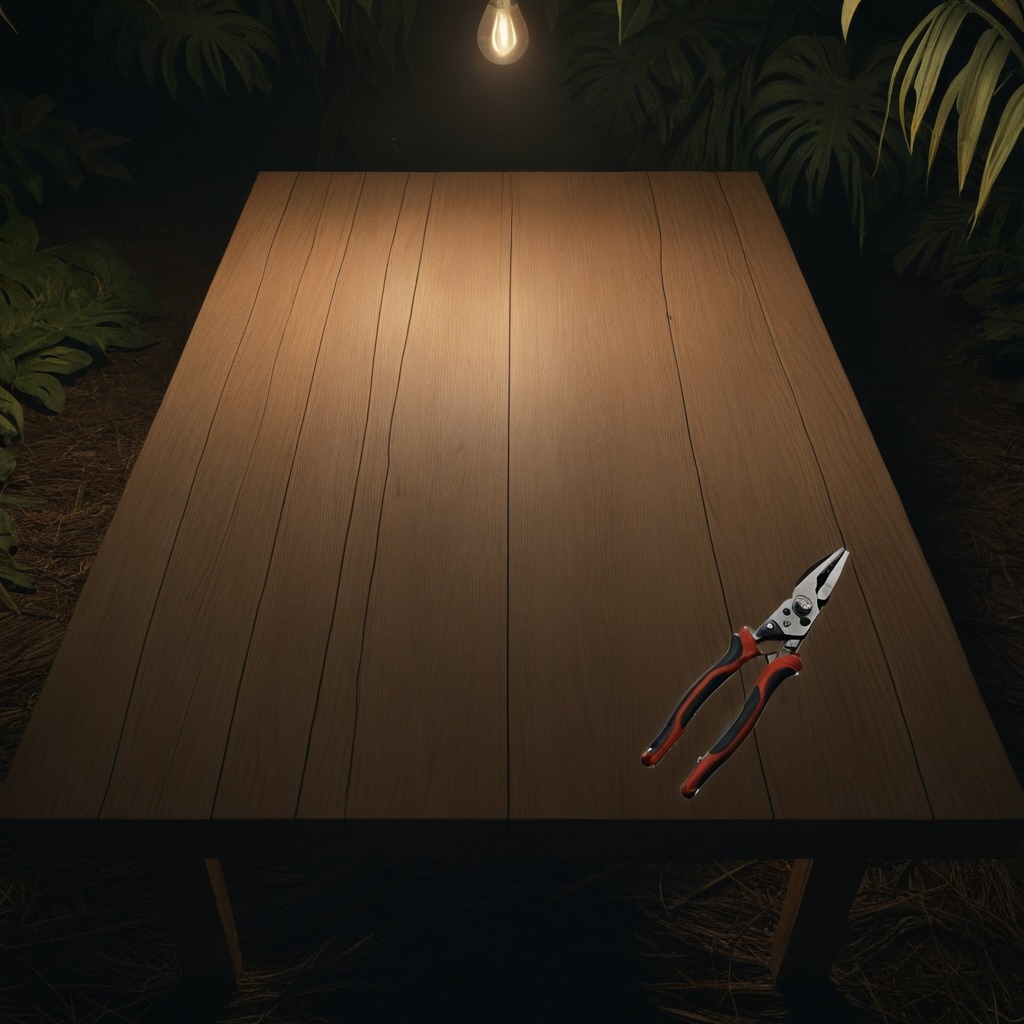
A plier is lying on the wooden table.